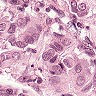
Metastatic tissue present: yes